Question: this is the heatmap of the question. Each task can only be assigned to one person, and each person can only be assigned one task. How to allocate to maximize total profit? (all profits are multiples of ten), and output the maximum profit.
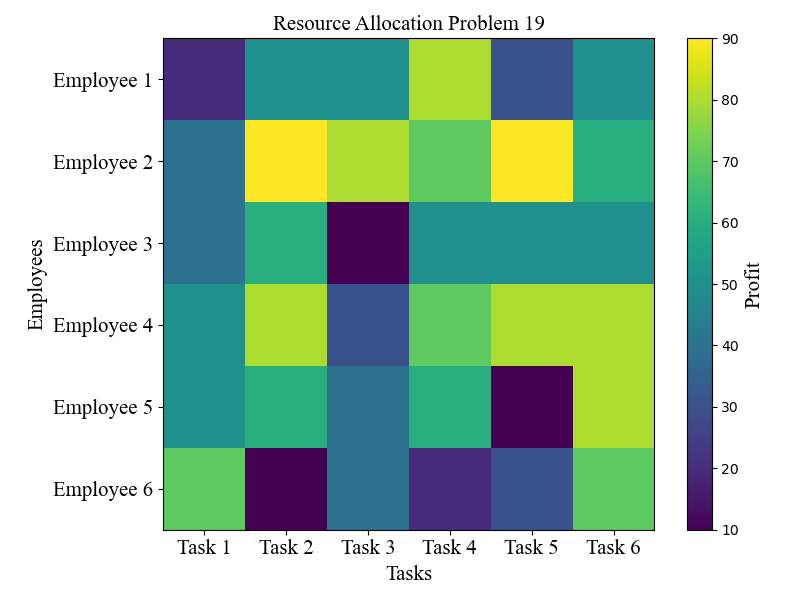
Answer: 450